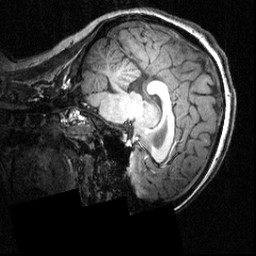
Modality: T1w
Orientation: sagittal
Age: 20
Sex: female
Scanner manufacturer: siemens
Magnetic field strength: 3.951 T
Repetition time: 1.5 s
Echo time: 0.00335 s